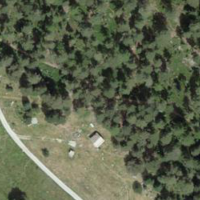
EUNIS habitat code: 43
Species observed at this site:
Cirsium heterophyllum